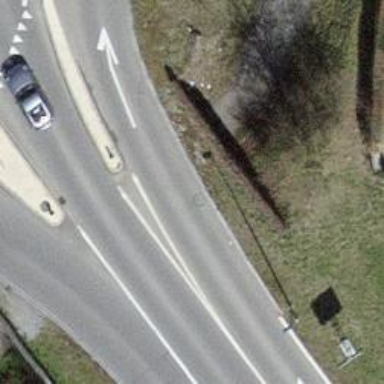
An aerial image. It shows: Tunnel with asphalt path running through it.